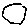
Label: moon